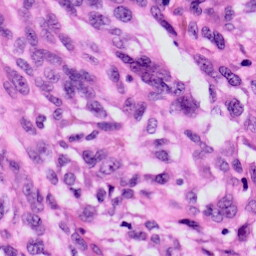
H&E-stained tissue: Skin